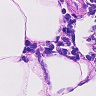
Metastatic tissue present: no